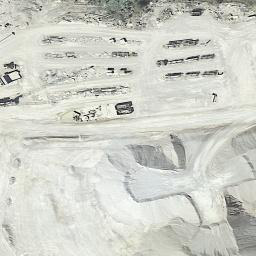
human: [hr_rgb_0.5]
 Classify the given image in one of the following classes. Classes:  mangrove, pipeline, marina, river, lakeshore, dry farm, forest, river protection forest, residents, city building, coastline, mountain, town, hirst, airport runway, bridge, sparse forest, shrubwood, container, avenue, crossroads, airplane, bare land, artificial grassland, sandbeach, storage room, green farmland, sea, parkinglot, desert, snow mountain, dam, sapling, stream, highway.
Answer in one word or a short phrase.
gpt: bare land